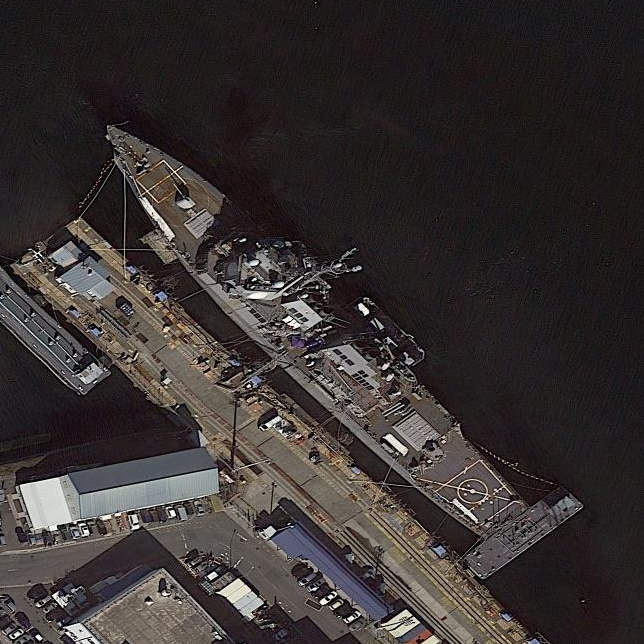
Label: destroyer